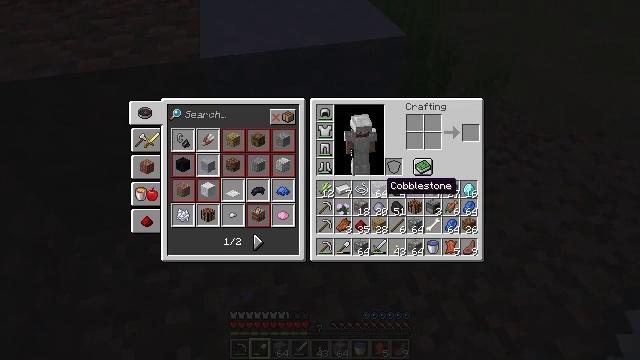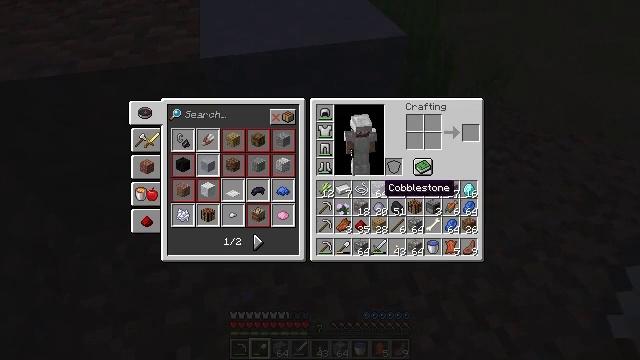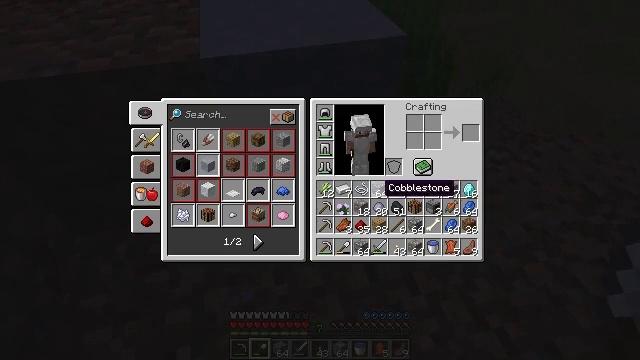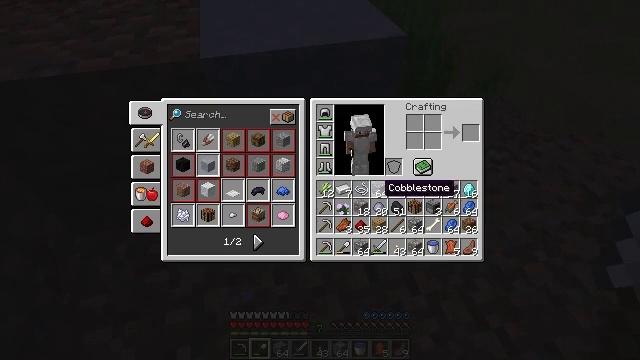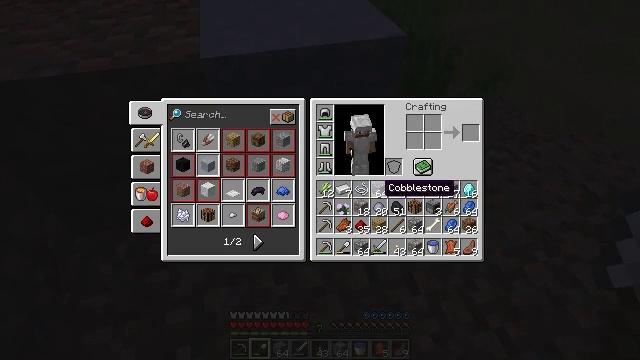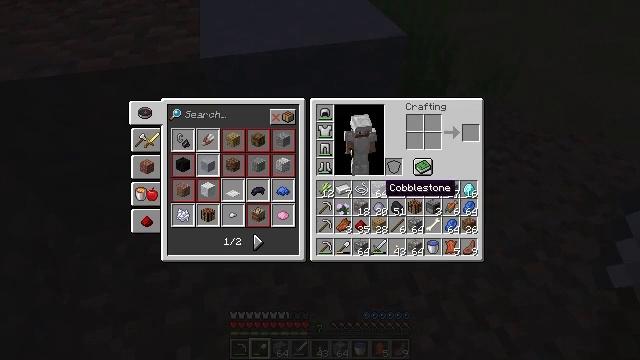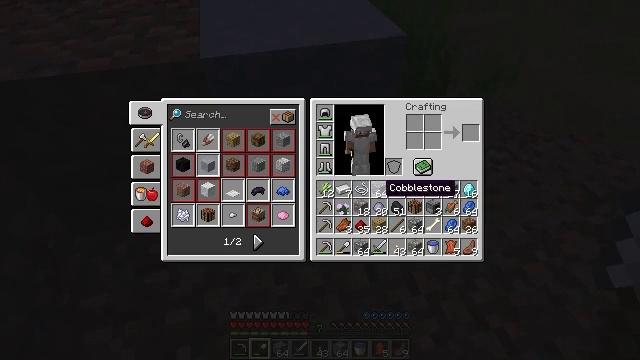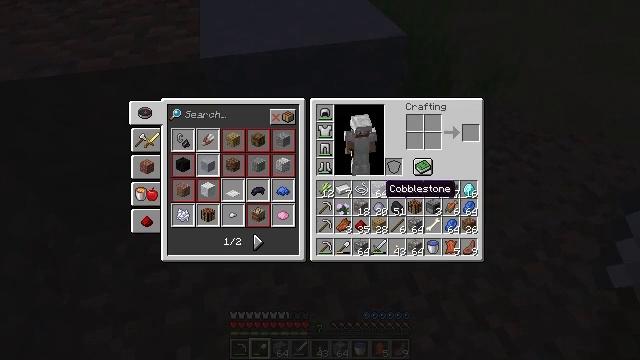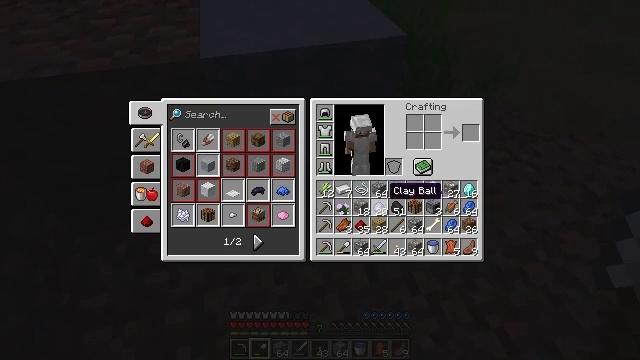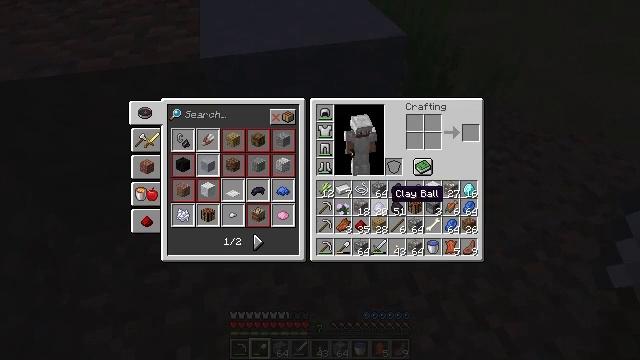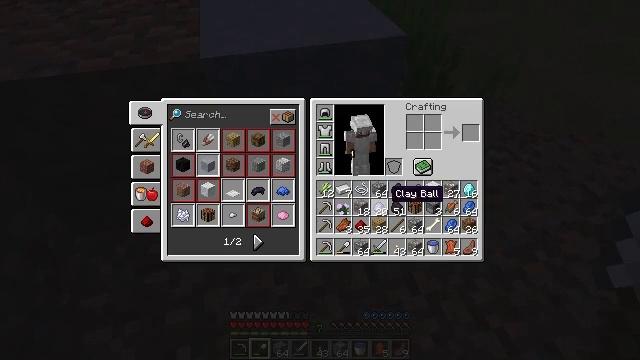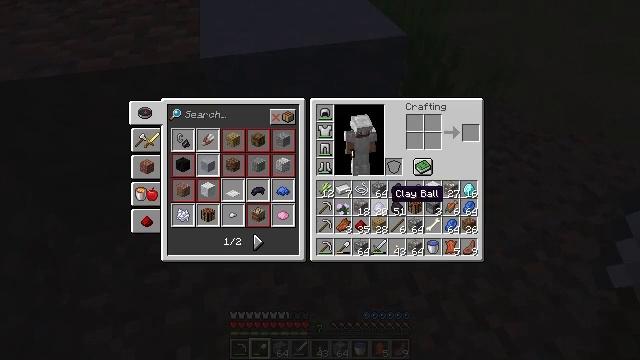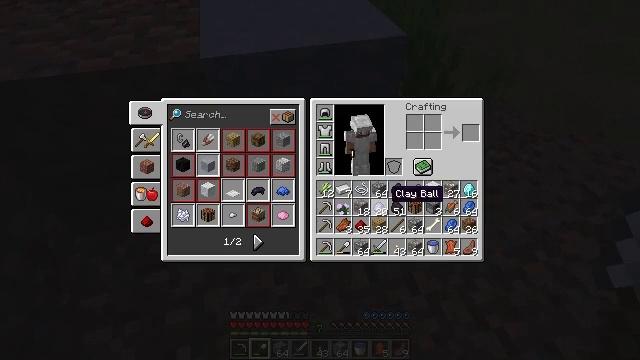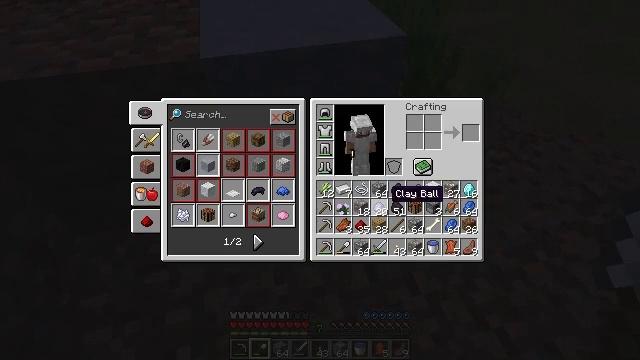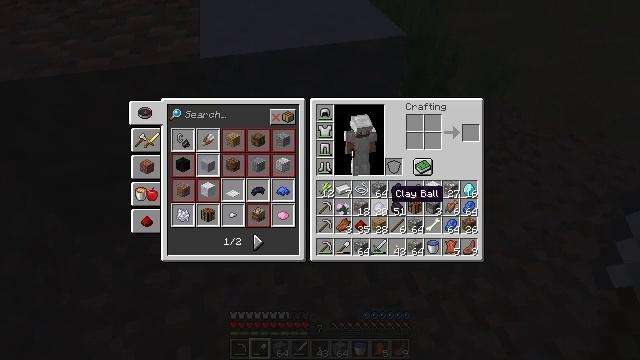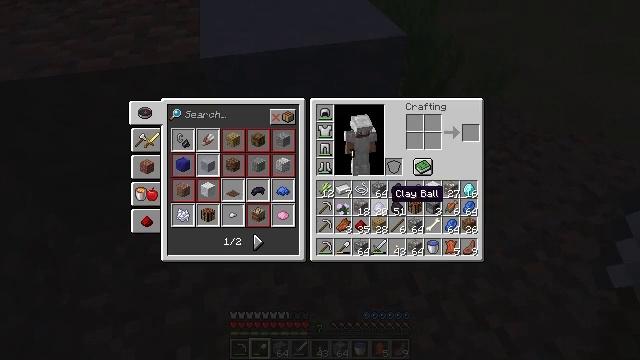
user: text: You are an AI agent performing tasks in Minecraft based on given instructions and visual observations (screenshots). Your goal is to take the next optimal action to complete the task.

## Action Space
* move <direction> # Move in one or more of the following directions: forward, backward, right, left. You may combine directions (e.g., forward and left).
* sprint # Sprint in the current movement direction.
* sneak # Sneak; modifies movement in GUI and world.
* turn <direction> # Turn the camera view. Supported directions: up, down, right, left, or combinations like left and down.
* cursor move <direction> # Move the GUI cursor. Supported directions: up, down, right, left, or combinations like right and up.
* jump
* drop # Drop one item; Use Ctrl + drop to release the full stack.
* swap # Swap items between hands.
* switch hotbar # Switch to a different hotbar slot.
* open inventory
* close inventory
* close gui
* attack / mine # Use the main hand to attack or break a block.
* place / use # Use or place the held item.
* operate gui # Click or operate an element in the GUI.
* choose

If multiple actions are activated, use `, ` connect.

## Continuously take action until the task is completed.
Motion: motion action
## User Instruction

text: Collect clay by holding down the left mouse button.
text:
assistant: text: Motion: no_op
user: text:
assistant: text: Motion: no_op
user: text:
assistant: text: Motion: no_op
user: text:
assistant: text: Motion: no_op
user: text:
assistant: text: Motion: no_op
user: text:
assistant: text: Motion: no_op
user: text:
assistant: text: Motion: no_op
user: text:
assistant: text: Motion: no_op
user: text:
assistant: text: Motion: no_op
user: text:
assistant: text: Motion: no_op
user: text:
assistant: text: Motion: no_op
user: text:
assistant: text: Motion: no_op
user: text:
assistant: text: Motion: no_op
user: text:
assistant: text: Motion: no_op
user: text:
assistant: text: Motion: no_op
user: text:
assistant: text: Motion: no_op
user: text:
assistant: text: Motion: no_op
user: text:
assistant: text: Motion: no_op
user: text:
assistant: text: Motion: turn up
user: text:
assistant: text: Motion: turn up
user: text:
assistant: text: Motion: turn up
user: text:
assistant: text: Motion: move forward
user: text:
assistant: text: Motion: move forward, attack / mine
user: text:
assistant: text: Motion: move forward, attack / mine
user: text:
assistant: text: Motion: move forward, attack / mine
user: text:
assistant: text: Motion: move forward, attack / mine
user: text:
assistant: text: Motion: move forward, attack / mine
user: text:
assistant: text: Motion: move forward, attack / mine
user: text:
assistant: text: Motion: turn down, attack / mine
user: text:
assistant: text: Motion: turn down, attack / mine